Aerial crown-view tile of a tropical tree (Barro Colorado Island, Panama), acquired 20250317:
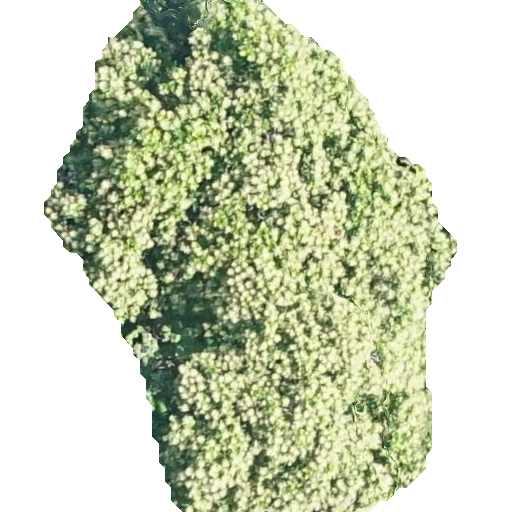
Species: Anacardium excelsum
GBIF accepted scientific name: Anacardium excelsum
Crown area: 226.034 m²